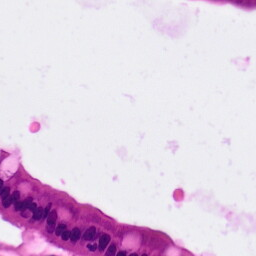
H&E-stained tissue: Pancreatic